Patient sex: M
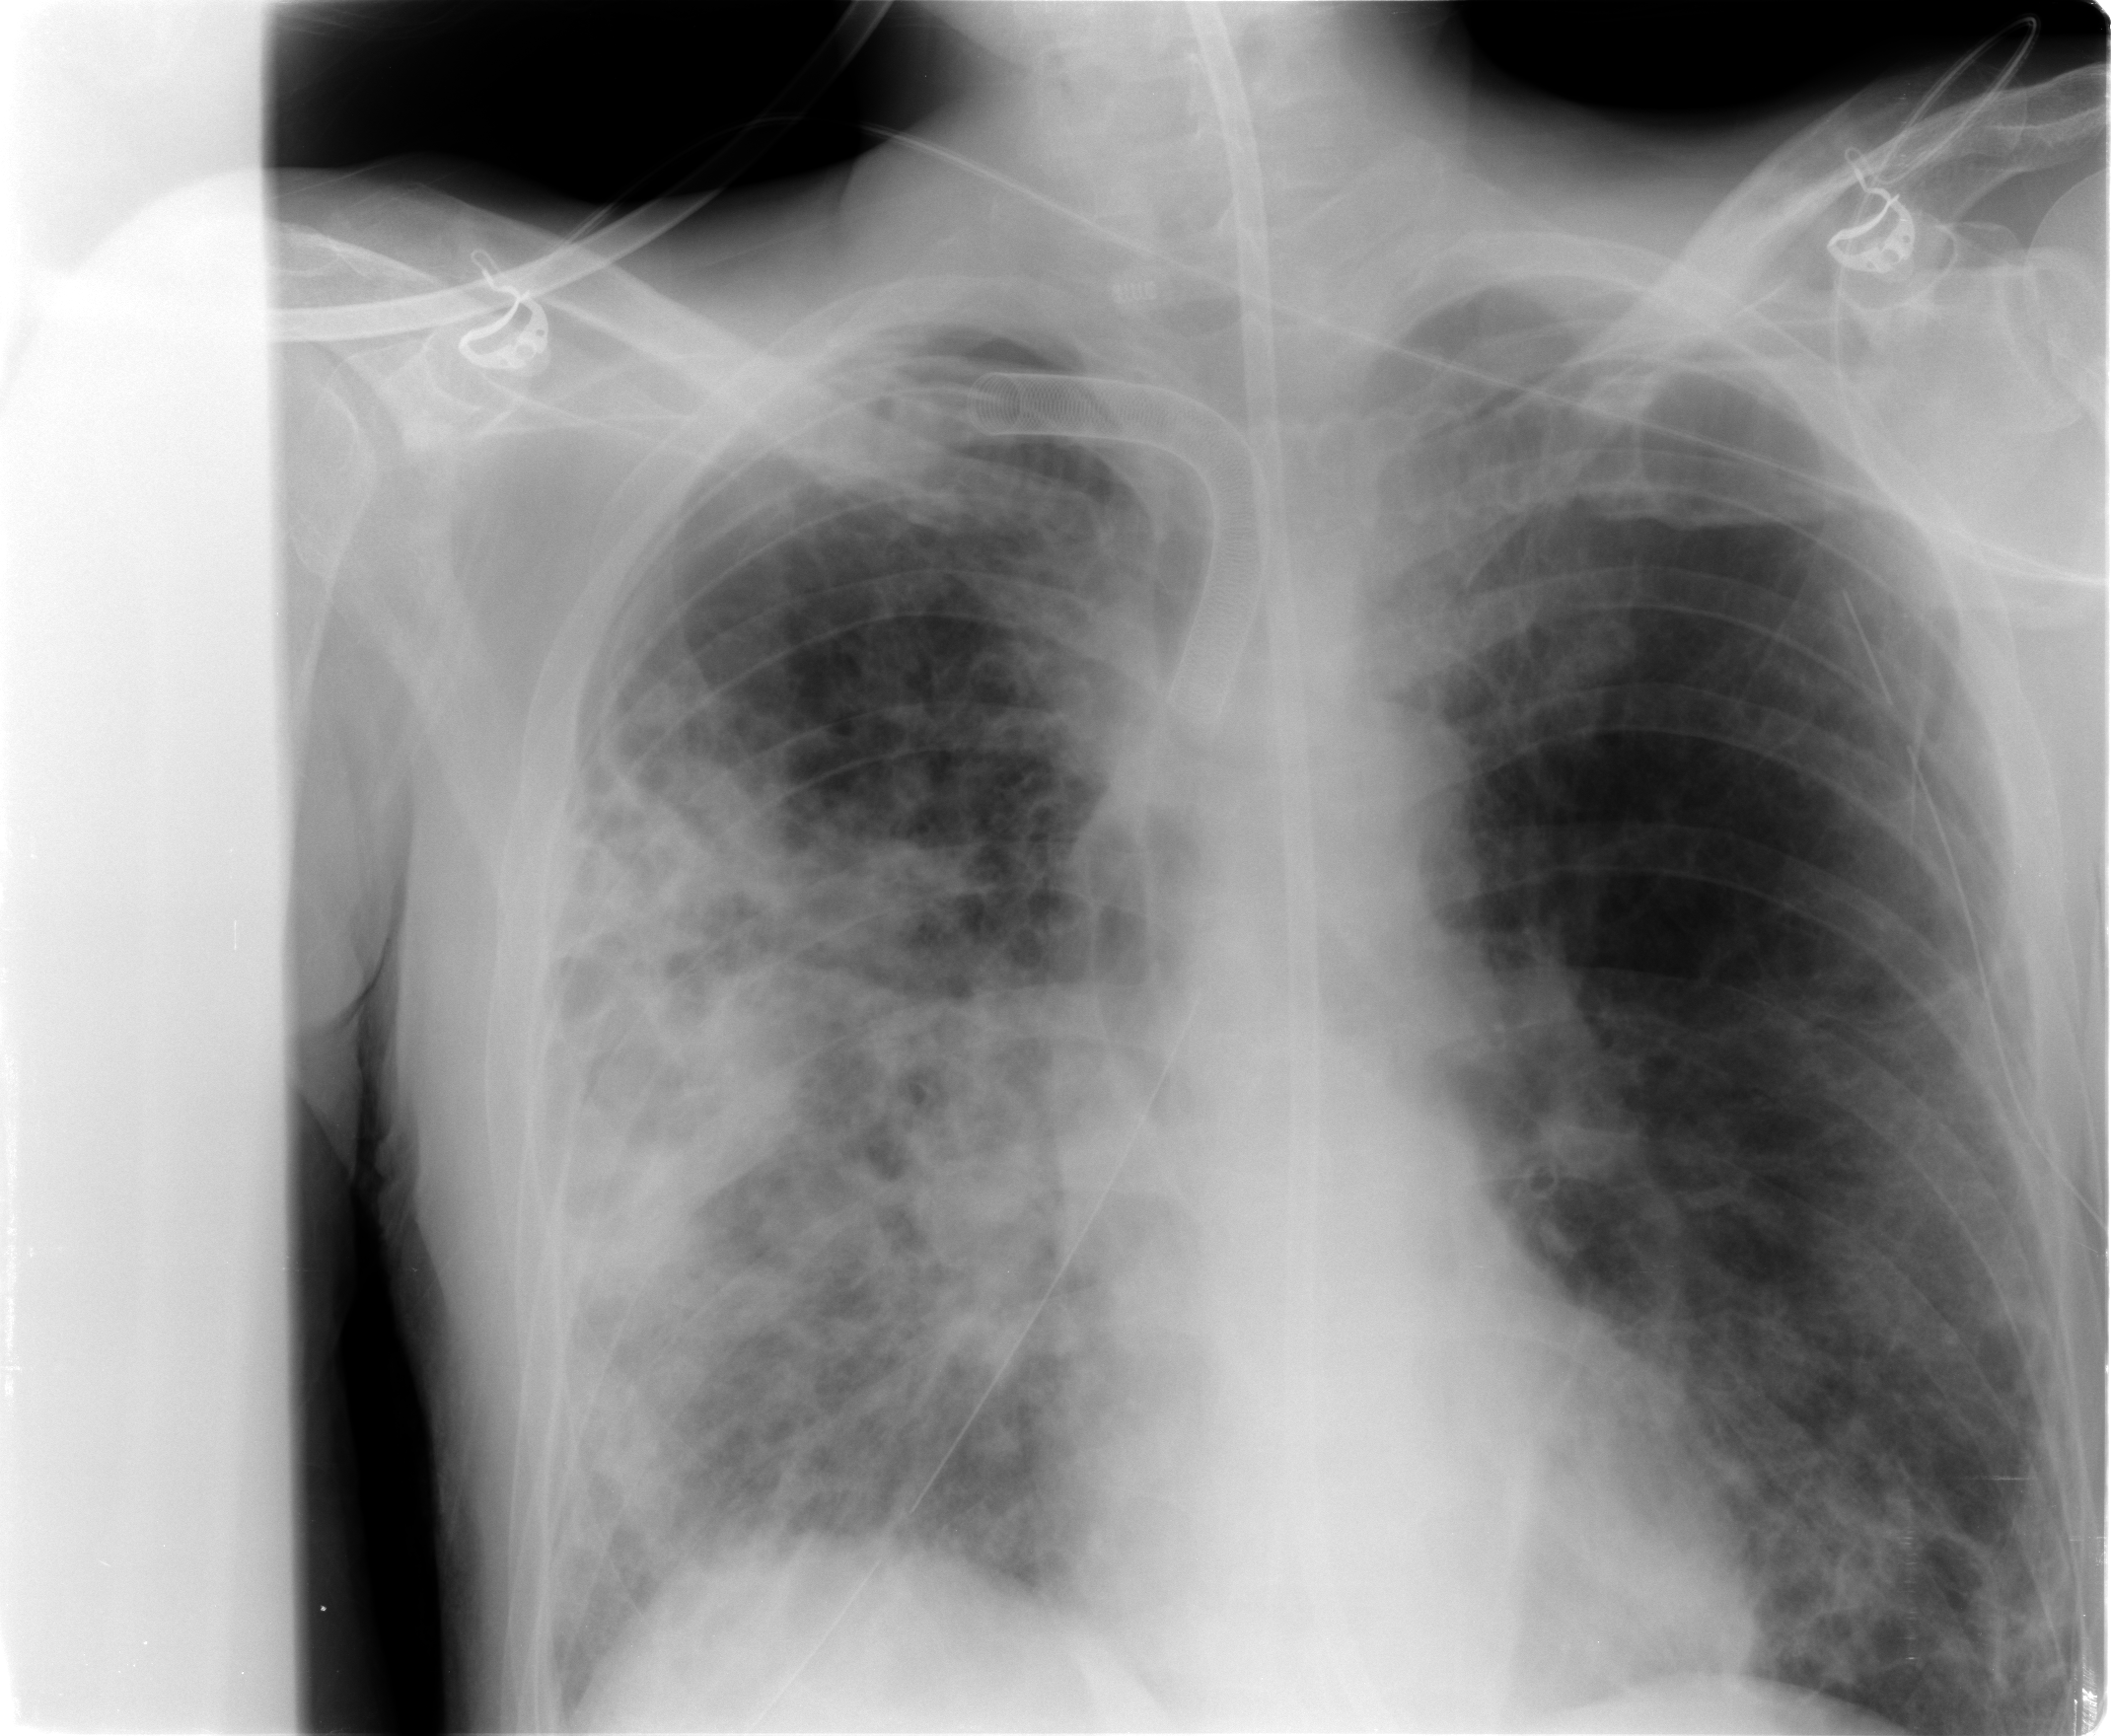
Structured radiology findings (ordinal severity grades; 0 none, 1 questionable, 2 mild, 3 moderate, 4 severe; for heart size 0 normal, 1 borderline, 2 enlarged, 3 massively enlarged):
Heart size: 0
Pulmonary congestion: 0
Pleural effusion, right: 1
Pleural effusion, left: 0
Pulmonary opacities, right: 3
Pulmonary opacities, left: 2
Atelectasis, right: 2
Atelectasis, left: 2